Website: walmart
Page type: account-selection
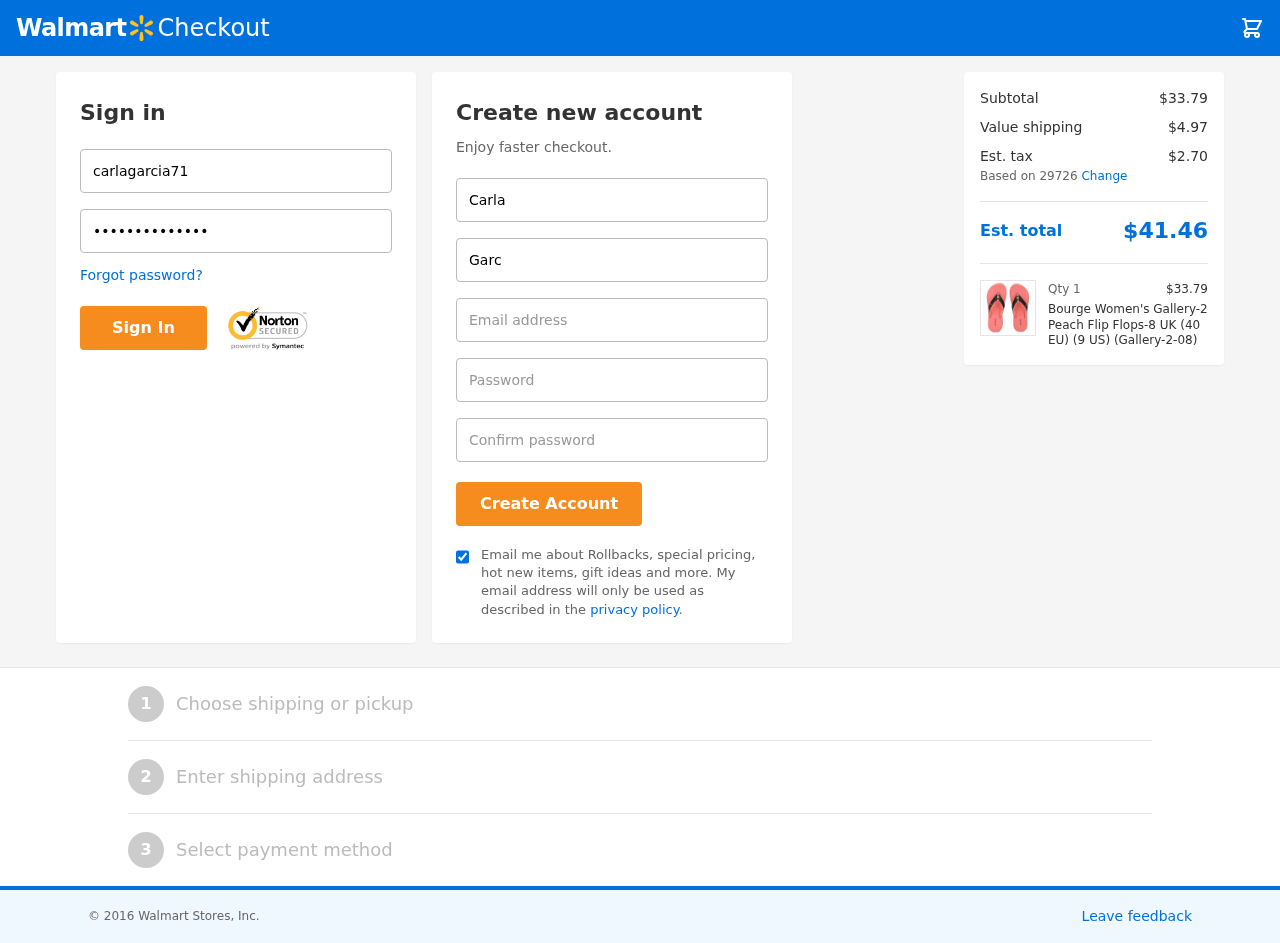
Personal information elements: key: PII_EMAIL
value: carla_garcia@hotmail.com
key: PII_FIRSTNAME
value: Carla
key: PII_LASTNAME
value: Garcia
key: PII_LOGIN_USERNAME
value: carlagarcia71
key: PII_POSTCODE
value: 29726
Product elements: key: PRODUCT1_NAME
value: Bourge Women's Gallery-2 Peach Flip Flops-8 UK (40 EU) (9 US) (Gallery-2-08)
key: PRODUCT1_PRICE
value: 33.79
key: PRODUCT1_QUANTITY
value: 1
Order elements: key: ORDER_SUBTOTAL
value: $33.79
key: ORDER_SHIPPING_COST
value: $4.97
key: ORDER_TAX
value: $2.70
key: ORDER_TOTAL
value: $41.46